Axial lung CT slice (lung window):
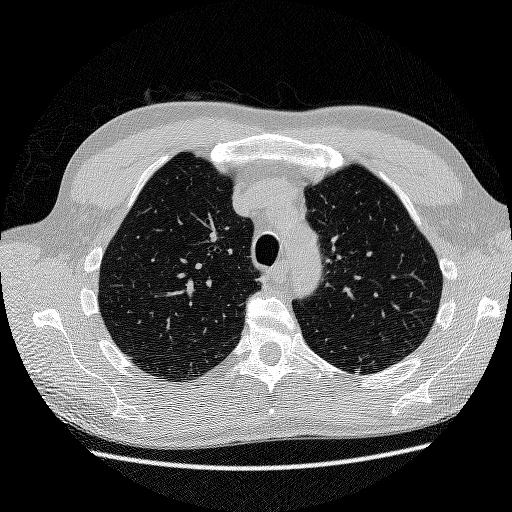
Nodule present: yes
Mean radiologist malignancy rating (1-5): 3.25